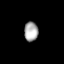
Tissue: lung
Cell type: Fibroblasts
Senescence score: 0.6111
Nuclear area (px): 266
Mean DAPI intensity: 169.041